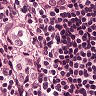
Metastatic tissue present: yes